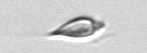
Label: Oxytoxum